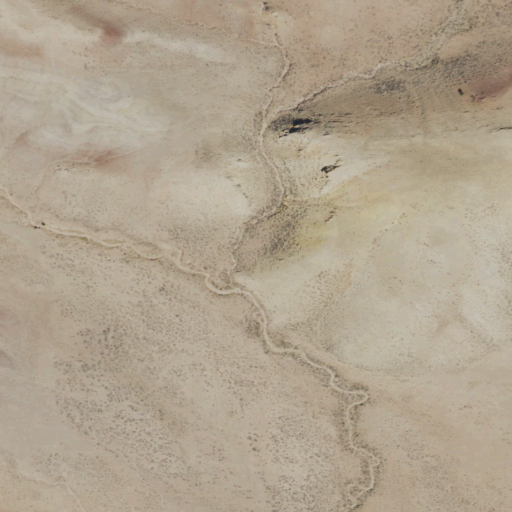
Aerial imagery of valley in Wyoming named Lake Draw containing only shrub